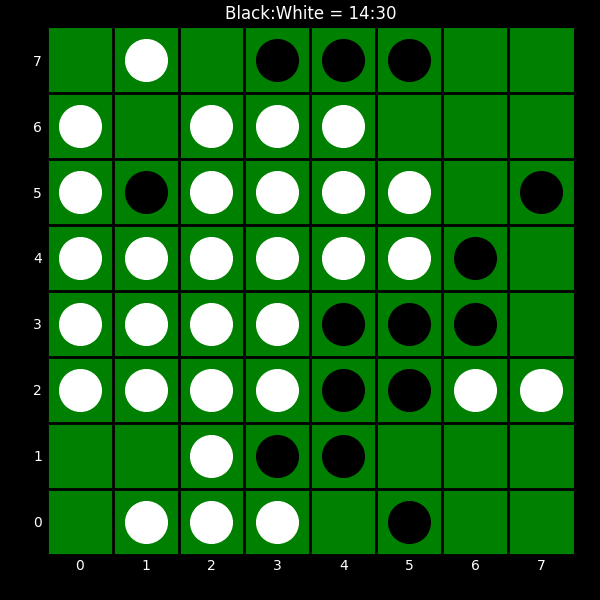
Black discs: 14
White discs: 30